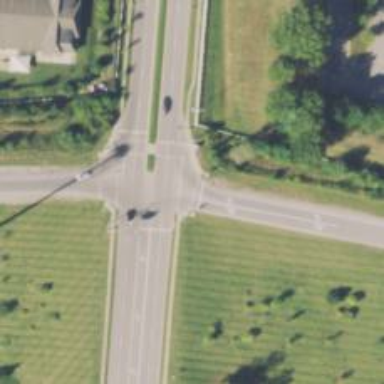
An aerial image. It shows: Marked crossing on footway.